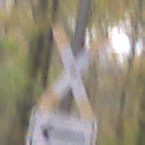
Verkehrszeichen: Andreaskreuz
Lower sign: RichtungsangabeDurchPfeile1
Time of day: MorningAfternoon
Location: Outdoor (Nature)
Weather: Overcast
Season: Autumn
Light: Natural